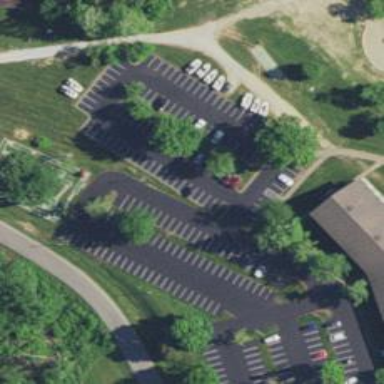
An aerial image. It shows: Parking area.